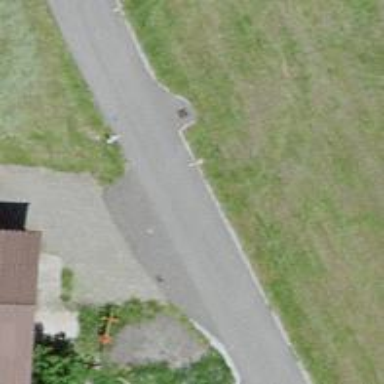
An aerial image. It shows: Unclassified road with asphalt surface.